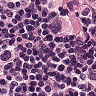
Metastatic tissue present: yes